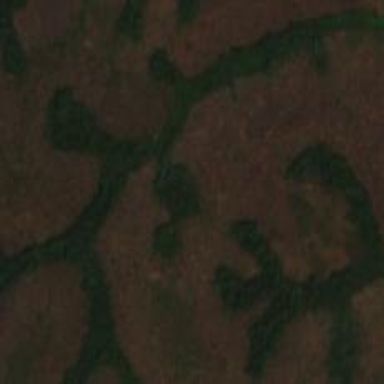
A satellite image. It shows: Forest area.